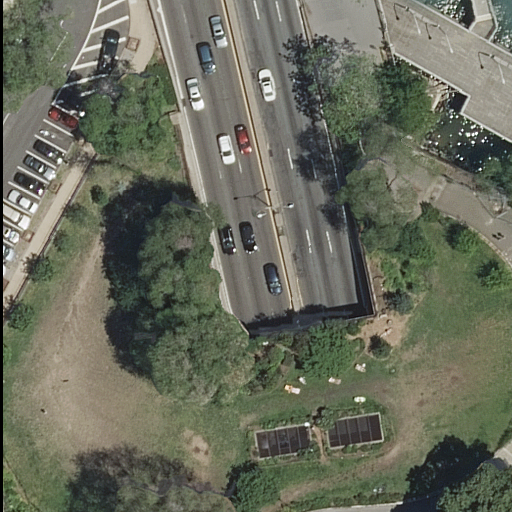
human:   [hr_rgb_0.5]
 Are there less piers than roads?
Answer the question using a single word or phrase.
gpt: yes

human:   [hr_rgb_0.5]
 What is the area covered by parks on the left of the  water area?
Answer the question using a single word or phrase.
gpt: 0m2

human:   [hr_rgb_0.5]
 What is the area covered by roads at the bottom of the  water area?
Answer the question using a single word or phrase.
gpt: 0m2

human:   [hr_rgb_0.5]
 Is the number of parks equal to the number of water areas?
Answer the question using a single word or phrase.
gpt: yes

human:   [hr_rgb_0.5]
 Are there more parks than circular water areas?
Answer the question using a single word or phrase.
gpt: yes

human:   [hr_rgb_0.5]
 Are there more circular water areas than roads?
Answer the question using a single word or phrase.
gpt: no

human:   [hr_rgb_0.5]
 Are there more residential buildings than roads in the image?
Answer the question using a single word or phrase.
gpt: no

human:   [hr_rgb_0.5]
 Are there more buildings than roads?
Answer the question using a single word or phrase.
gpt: no

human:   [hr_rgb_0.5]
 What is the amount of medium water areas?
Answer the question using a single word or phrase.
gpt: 1

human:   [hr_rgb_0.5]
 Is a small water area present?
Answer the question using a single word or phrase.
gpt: no

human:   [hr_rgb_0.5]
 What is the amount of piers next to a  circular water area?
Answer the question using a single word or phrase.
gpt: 0

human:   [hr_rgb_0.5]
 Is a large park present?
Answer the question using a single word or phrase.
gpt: no

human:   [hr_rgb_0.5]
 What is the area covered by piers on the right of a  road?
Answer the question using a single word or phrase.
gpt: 162m2

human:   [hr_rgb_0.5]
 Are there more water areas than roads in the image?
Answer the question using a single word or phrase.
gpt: no

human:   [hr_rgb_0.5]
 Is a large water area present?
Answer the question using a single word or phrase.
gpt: no

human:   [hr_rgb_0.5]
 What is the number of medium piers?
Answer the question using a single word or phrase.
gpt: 1

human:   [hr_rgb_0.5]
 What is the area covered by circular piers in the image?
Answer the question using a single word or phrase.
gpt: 0m2

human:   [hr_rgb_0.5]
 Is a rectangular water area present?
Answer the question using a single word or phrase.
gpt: no

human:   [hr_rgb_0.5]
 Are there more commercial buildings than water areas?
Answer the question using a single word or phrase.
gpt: no

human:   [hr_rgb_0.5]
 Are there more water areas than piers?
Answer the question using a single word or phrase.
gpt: no

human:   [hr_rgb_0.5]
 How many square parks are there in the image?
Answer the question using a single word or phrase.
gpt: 0

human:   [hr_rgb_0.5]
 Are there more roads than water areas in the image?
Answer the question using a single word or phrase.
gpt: yes

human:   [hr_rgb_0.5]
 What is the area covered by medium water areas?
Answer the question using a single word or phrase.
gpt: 348m2

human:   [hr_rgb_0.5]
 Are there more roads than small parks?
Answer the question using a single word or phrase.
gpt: yes

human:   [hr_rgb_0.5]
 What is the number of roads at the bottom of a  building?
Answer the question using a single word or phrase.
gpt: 0

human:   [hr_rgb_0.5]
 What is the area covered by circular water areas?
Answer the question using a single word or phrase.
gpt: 0m2

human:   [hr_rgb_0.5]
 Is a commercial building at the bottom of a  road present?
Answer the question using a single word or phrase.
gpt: no

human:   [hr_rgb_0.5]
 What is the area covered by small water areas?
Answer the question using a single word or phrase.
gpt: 0m2

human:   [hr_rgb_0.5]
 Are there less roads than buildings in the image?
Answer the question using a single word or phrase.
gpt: no

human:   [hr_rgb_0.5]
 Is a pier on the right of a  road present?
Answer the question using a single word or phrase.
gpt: yes

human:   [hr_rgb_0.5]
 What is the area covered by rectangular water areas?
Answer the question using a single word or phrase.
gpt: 0m2

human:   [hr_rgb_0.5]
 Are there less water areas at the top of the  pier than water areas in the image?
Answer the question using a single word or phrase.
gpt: yes

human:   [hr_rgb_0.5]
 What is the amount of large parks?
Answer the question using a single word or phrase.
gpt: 0

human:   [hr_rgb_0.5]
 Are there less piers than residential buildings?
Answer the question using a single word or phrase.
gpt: no

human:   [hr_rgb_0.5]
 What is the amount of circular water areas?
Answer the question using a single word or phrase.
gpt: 0

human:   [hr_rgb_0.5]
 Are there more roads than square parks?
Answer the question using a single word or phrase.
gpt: yes